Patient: sex F, age 75
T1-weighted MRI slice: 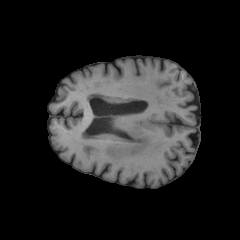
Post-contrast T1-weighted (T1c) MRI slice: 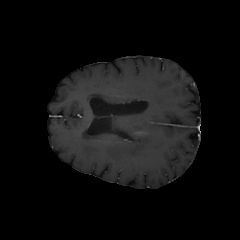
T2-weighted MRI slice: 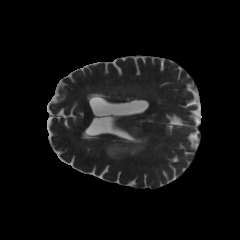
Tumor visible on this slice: yes
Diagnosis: Glioblastoma, IDH-wildtype
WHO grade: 4